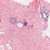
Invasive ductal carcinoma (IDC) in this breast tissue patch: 0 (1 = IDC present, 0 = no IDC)